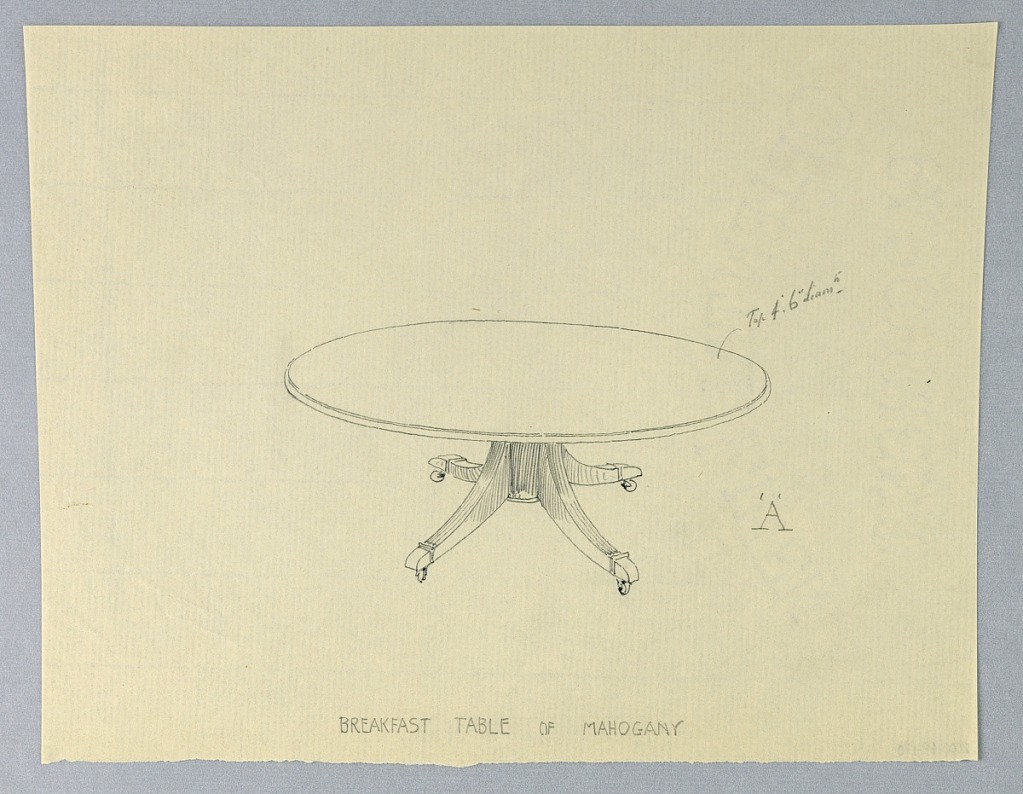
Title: Design for Breakfast Table "A" of Mahogany
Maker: A.N. Davenport Co.
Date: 1900–05
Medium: Graphite on thin cream paper
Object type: Drawing
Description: Round molded top raised on cylindrical base supported by 4 splayed legs on brass feet with casters.